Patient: sex M, age 48
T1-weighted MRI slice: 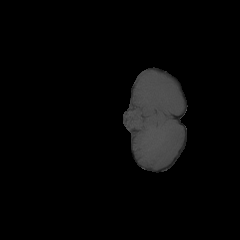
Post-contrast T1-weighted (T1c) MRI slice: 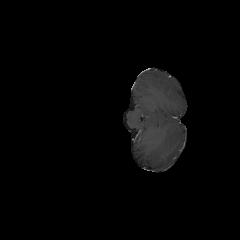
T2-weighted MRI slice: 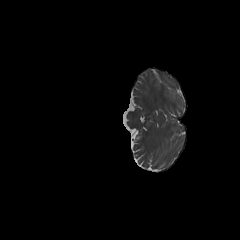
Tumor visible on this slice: no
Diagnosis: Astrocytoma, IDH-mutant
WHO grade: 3